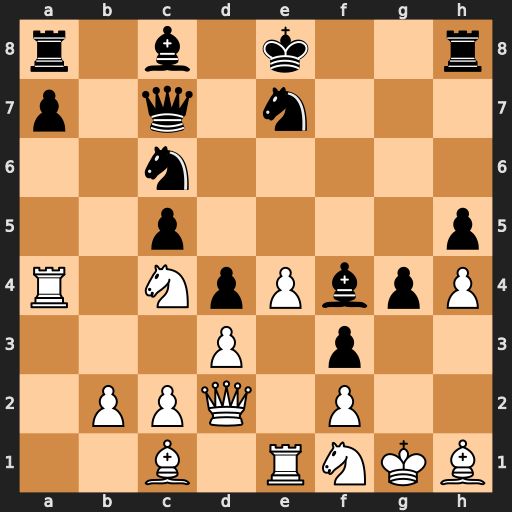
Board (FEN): r1b1k2r/p1q1n3/2n5/2p4p/R1NpPbpP/3P1p2/1PPQ1P2/2B1RNKB
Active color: w
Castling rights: kq
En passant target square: -
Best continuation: Qxf4 Qxf4 Bxf4